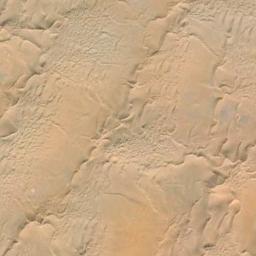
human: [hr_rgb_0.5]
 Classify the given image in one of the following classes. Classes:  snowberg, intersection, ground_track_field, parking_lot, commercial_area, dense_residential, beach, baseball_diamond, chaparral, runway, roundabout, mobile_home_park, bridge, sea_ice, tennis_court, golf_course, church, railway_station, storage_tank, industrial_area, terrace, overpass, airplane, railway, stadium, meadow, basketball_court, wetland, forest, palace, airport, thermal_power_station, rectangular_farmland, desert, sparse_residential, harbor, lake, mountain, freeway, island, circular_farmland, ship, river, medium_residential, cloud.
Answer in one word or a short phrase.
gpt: desert